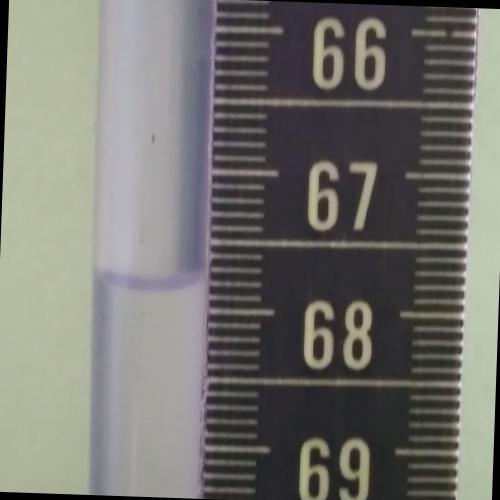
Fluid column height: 67.8 cm